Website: macys
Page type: customer-info-address
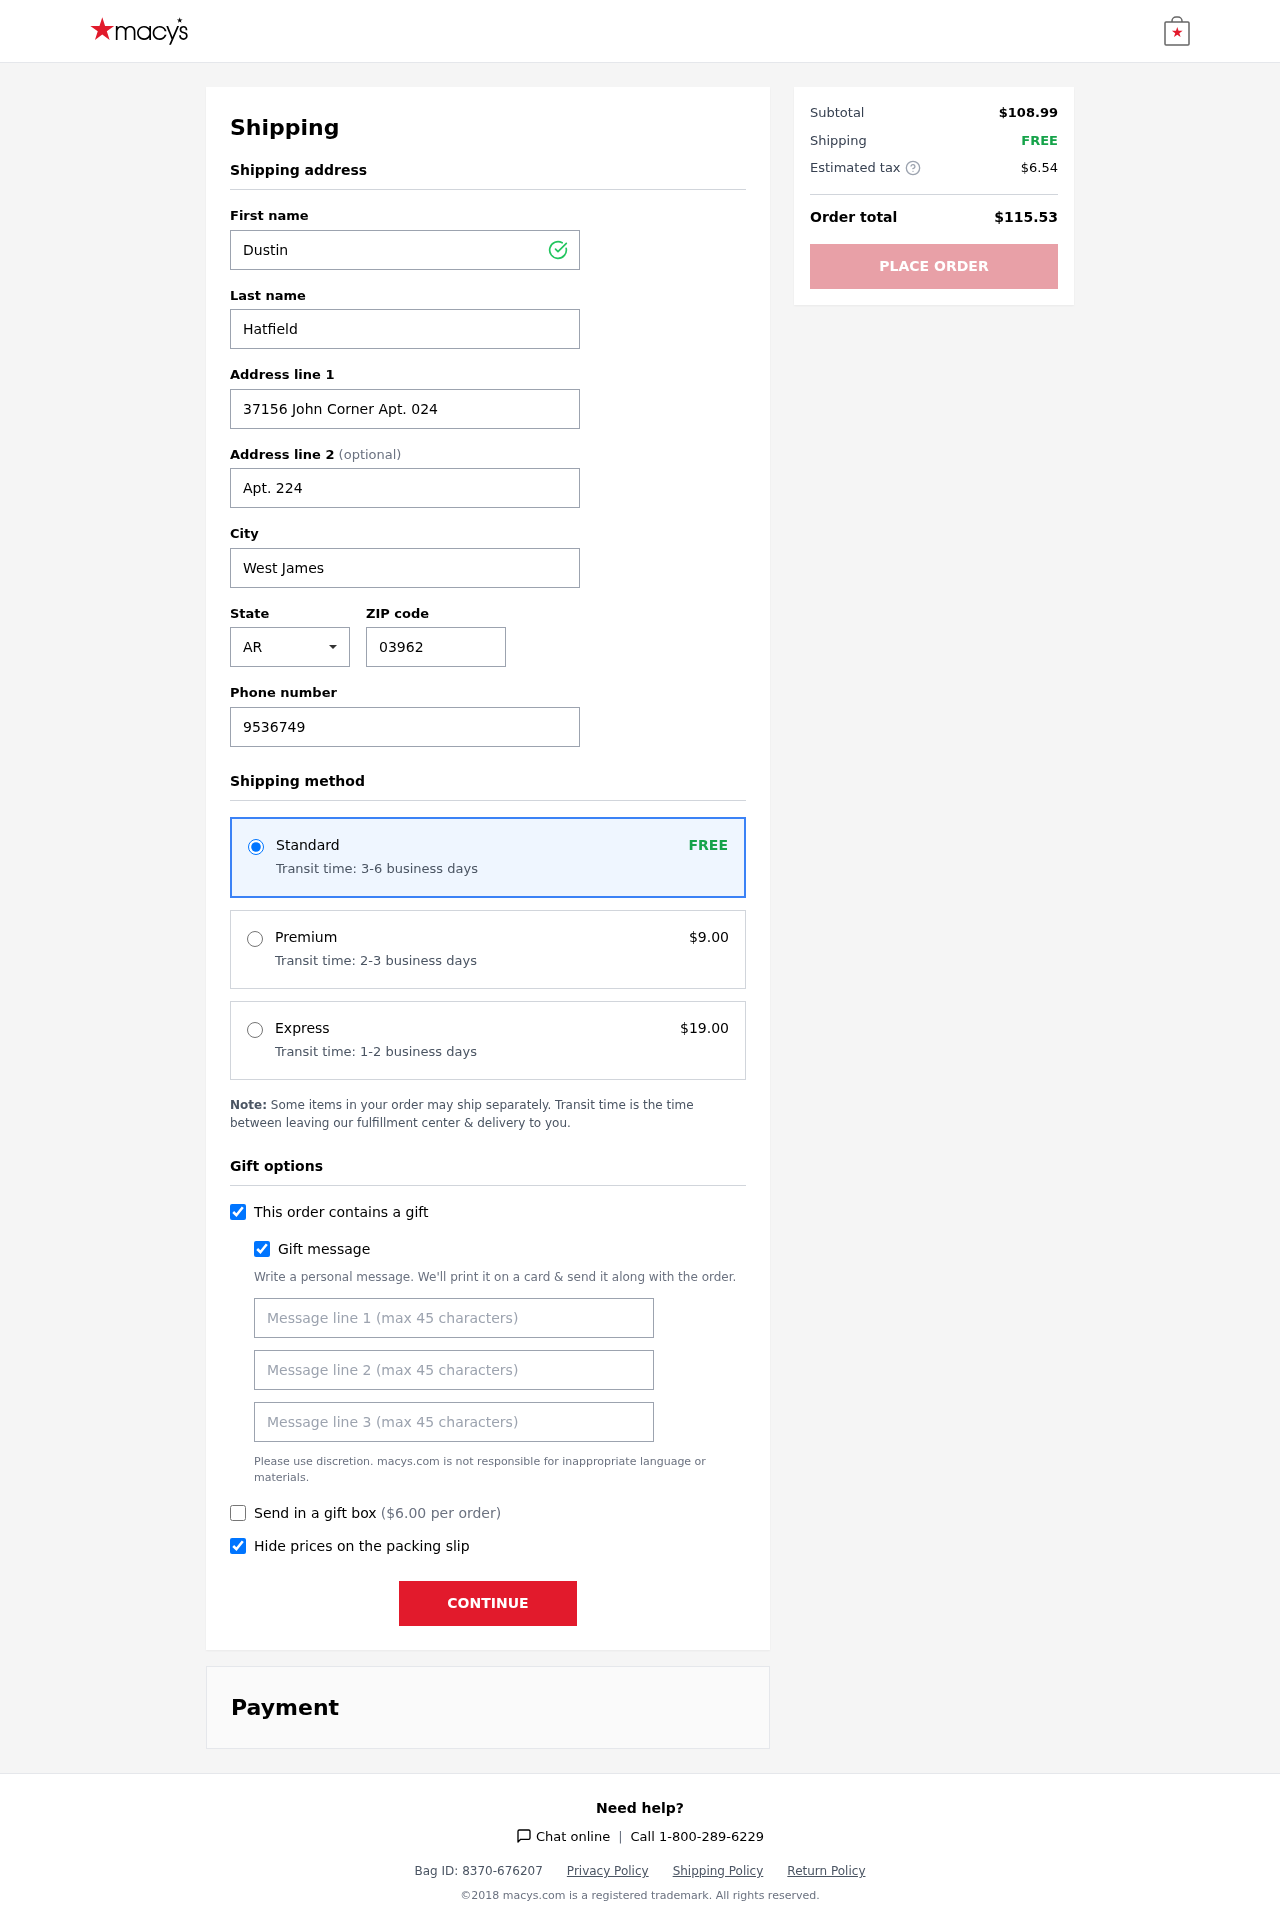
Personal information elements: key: PII_CITY
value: West James
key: PII_FIRSTNAME
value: Dustin
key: PII_GIFT_MESSAGE
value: Hey Christopher, I thought these would keep your hands warm while you’re out enjoying the chilly days ahead! Perfect for those long walks or coffee runs. Hope you like them!  Dustin
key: PII_LASTNAME
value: Hatfield
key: PII_PHONE
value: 9536749154
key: PII_POSTCODE
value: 03962
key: PII_STATE_ABBR
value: AR
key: PII_STREET
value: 37156 John Corner Apt. 024
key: PII_STREET2
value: Apt. 224
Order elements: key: ORDER_SHIPPING_STANDARD
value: FREE
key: ORDER_SHIPPING_STANDARD_TIME
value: Transit time: 3-6 business days
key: ORDER_SHIPPING_PREMIUM
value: $9.00
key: ORDER_SHIPPING_PREMIUM_TIME
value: Transit time: 2-3 business days
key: ORDER_SHIPPING_EXPRESS
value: $19.00
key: ORDER_SHIPPING_EXPRESS_TIME
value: Transit time: 1-2 business days
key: ORDER_GIFT_BOX_FEE
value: $6.00
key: ORDER_SUBTOTAL
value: $108.99
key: ORDER_SHIPPING_COST
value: FREE
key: ORDER_TAX
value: $6.54
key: ORDER_TOTAL
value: $115.53